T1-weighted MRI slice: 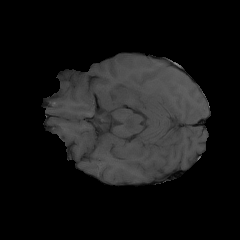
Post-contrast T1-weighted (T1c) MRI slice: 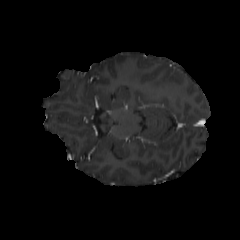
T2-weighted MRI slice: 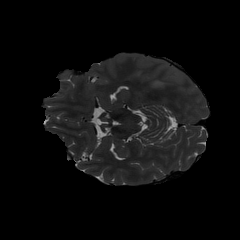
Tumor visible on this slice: yes